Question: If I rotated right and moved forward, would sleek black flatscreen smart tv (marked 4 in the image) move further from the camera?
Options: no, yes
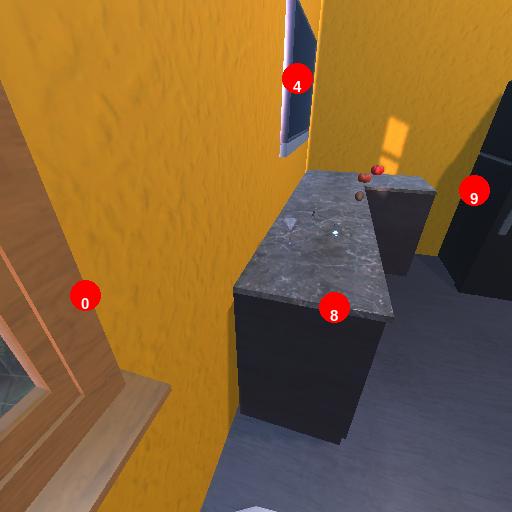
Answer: no